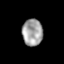
Tissue: skin
Cell type: Epithelial cells
Senescence score: 0.257
Nuclear area (px): 538
Mean DAPI intensity: 161.493